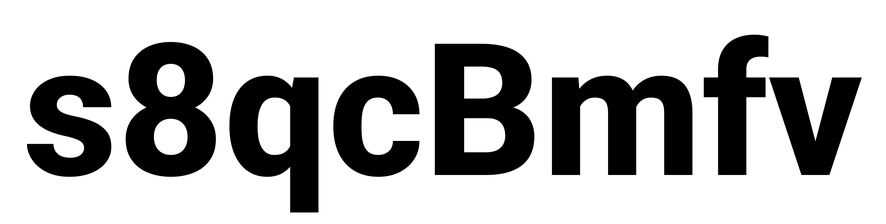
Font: Roboto_ExtraBold